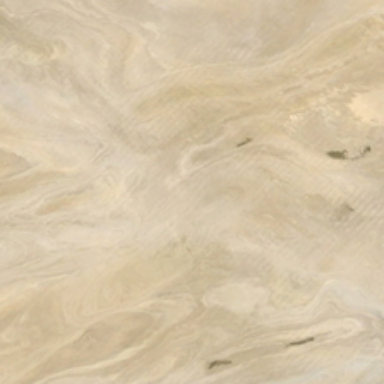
There is a wood grain khaki pattern on the desert .